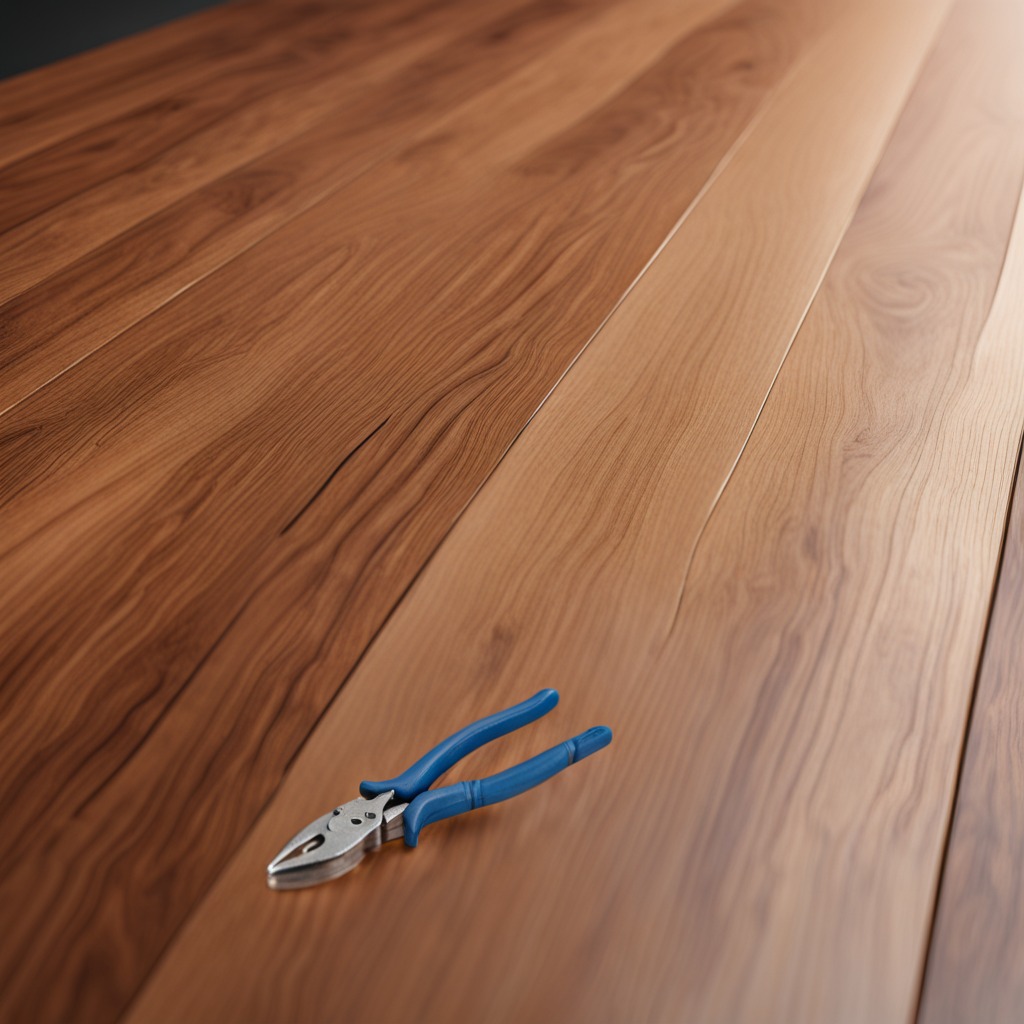
A plier is lying on a wooden table in a carpentry studio.